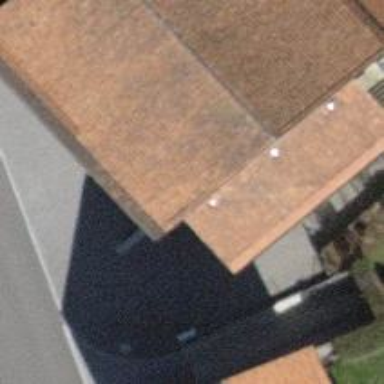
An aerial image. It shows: Community center.